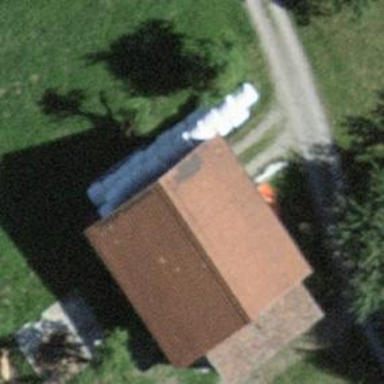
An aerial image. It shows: Barn.